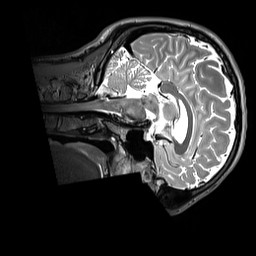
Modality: T2w
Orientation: sagittal
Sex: male
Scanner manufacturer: siemens
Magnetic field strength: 3 T
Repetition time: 3.2 s
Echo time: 0.409 s